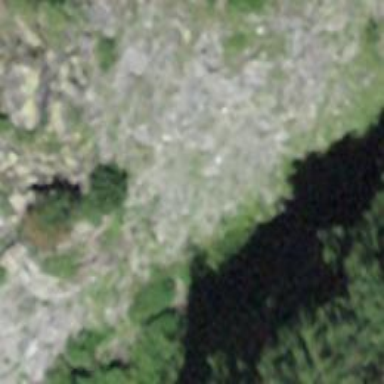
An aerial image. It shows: Natural scree.